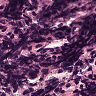
Metastatic tissue present: no